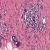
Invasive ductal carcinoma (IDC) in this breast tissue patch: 0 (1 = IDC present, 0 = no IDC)